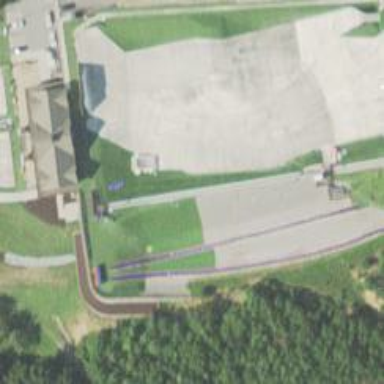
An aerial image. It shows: Snow tubing area.